Interaction volume radius: 5 \u00c5
Interaction volume height: 15 \u00c5
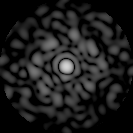
Disorder parameter: 0.843